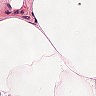
Metastatic tissue present: no